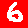
Digit: 6